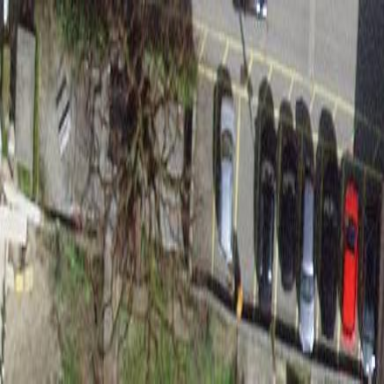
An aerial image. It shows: Parking area with surface.